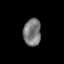
Tissue: skin
Cell type: T cells
Senescence score: 0.2785
Nuclear area (px): 468
Mean DAPI intensity: 121.972